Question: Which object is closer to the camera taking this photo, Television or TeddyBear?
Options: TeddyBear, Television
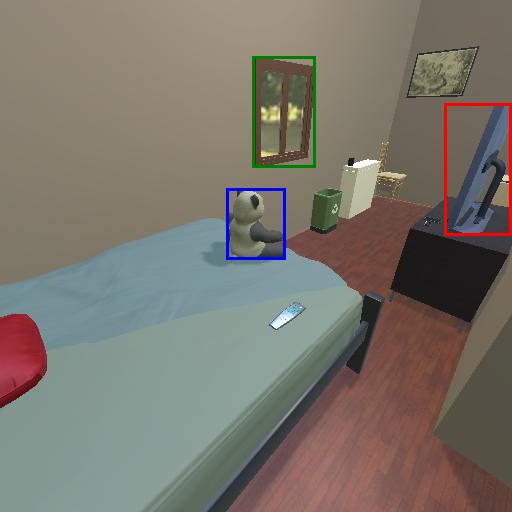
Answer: TeddyBear